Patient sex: M
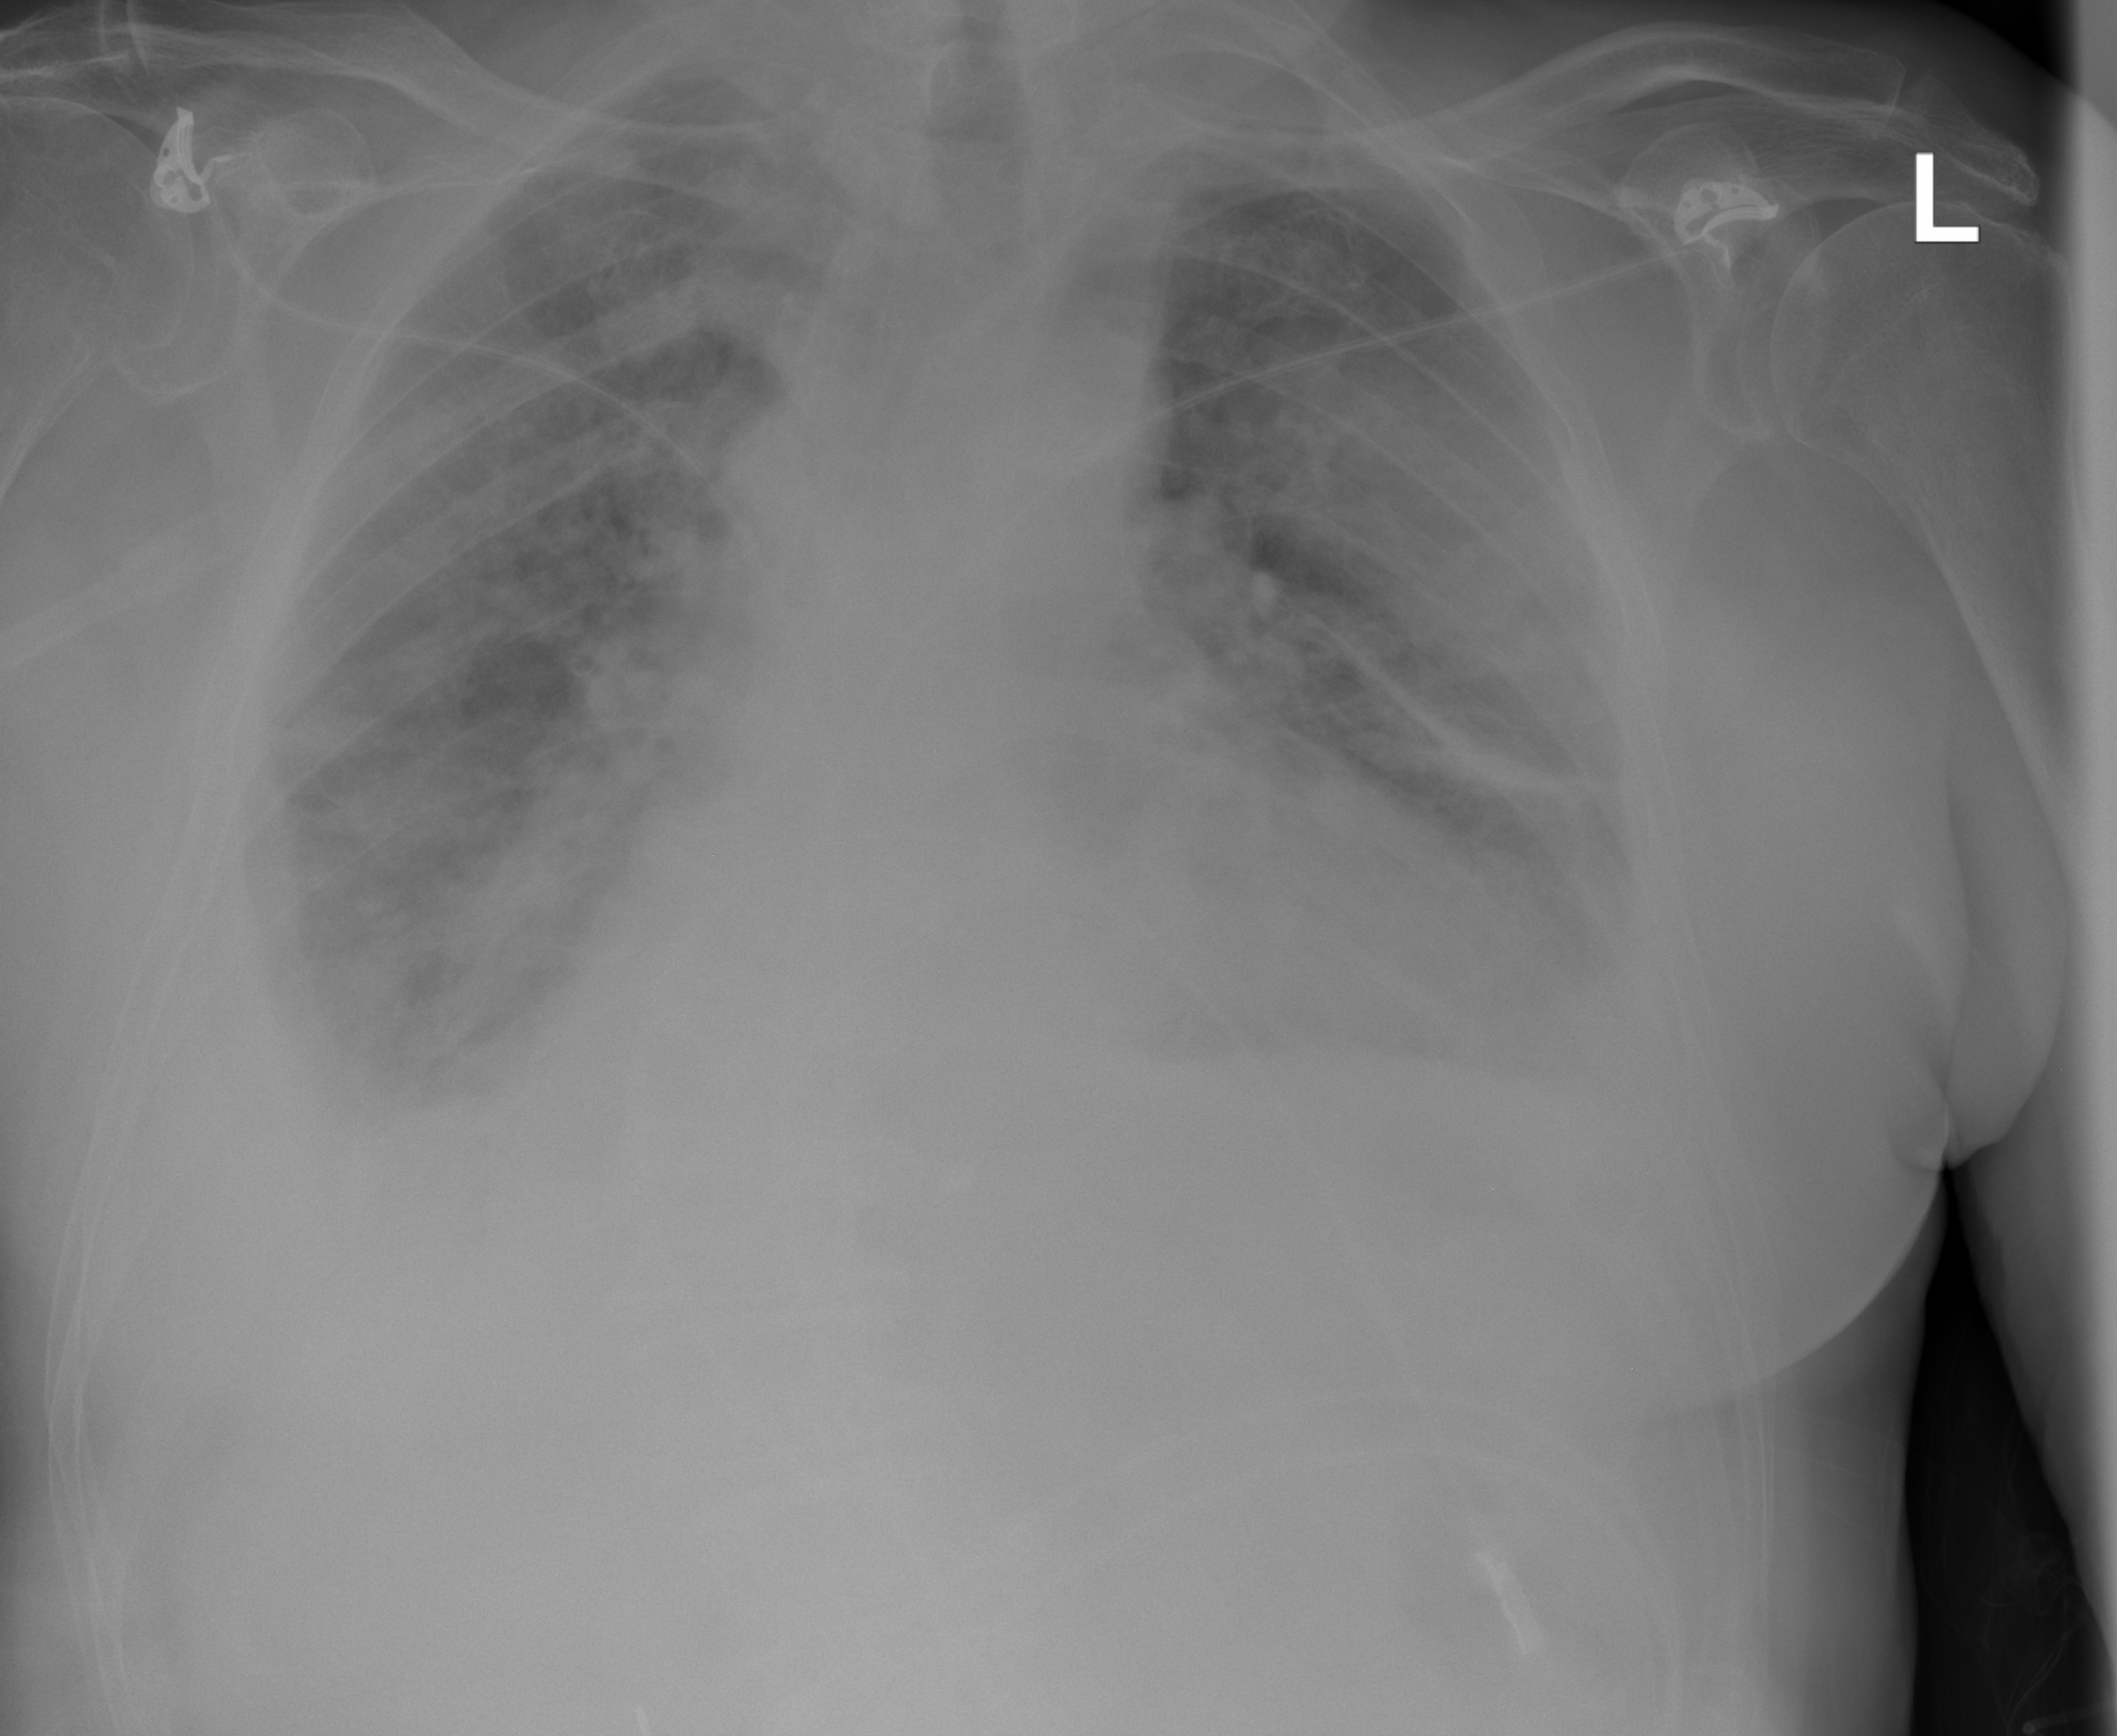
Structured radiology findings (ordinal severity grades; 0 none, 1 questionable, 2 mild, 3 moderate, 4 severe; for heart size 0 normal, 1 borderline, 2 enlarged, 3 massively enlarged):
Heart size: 2
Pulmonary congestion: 4
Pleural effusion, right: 3
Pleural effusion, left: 2
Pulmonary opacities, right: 2
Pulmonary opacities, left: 2
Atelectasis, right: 2
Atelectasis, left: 2